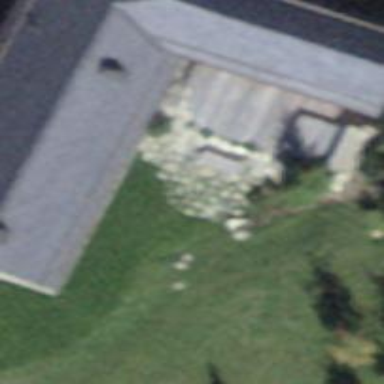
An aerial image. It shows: Shed.